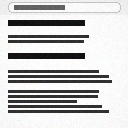
Screen state: on